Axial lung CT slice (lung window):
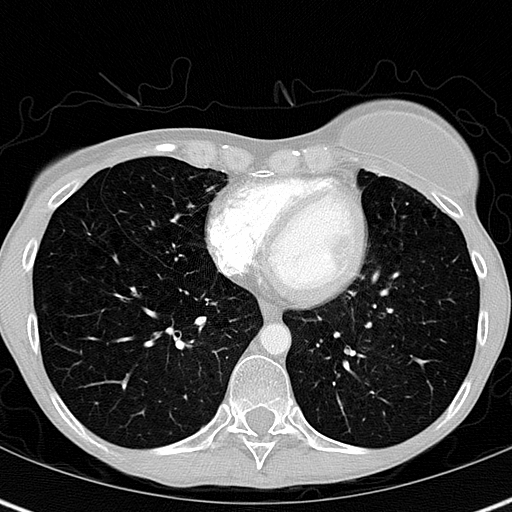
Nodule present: no